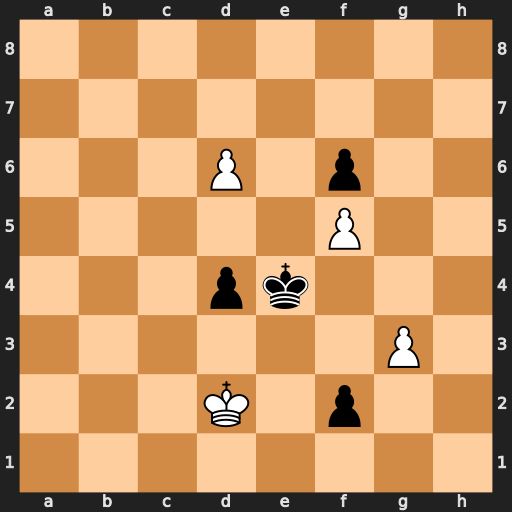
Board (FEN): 8/8/3P1p2/5P2/3pk3/6P1/3K1p2/8
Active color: w
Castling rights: -
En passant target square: -
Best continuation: Ke2 d3+ Kxf2 d2 Ke2 d1=Q+ Kxd1 Kxf5 d7